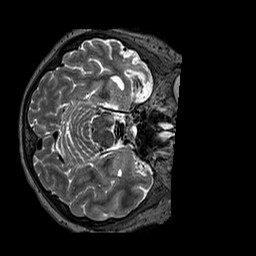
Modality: T2w
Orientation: axial
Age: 74
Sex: female
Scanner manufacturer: siemens
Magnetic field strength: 3 T
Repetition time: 3.2 s
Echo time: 0.567 s